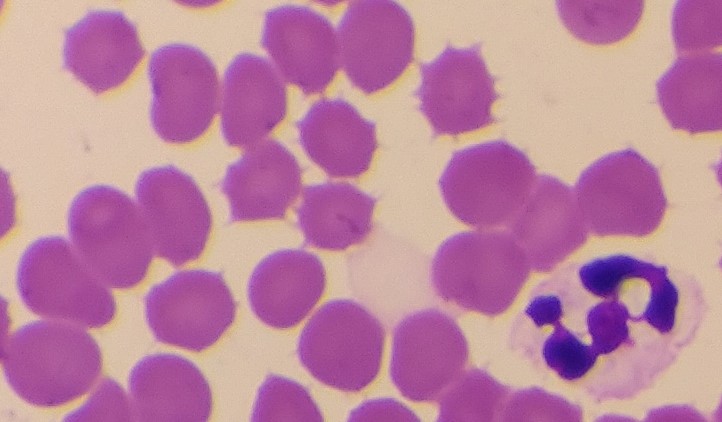
White blood cell type: Neutrophil